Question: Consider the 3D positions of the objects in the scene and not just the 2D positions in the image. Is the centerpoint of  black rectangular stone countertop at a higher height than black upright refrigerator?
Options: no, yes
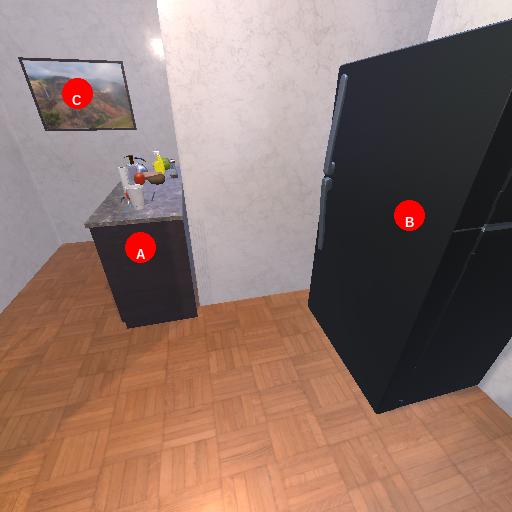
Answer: no